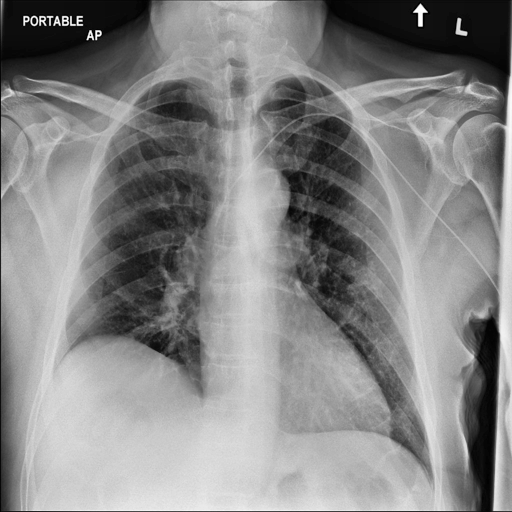
Finding: NORMAL